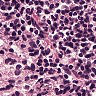
Metastatic tissue present: no